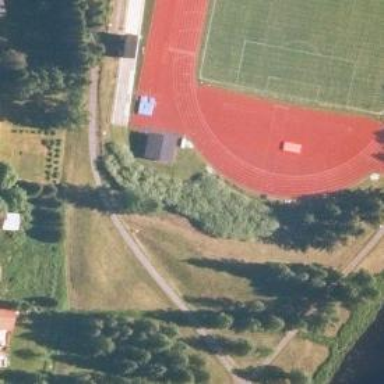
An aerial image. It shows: Nordic skiing track.